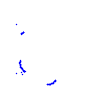
Particle: proton